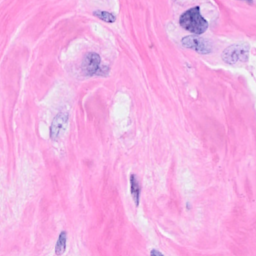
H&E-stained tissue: Breast